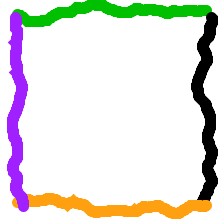
Shape: square